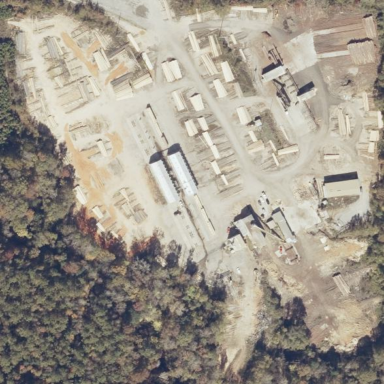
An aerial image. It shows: Industrial area with sawmill. The industrial zone includes works related to the sawmill.